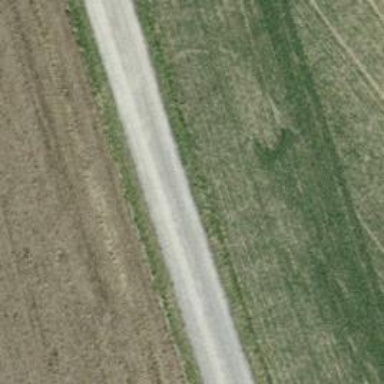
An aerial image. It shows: Gravel track with grade 2 quality.